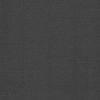
Label: dusty